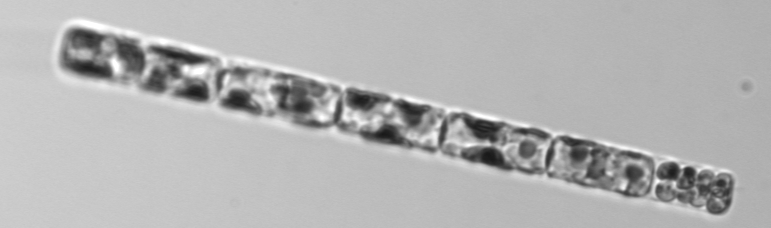
Label: Guinardia_delicatula_TAG_internal_parasite